Question: I am working on a simple active desktop replacement for a school that is migrating to Windows 7. The idea is to create a window with a few large buttons with pictures on so that young children who have trouble reading can use them.
I am using SetParent() to set my window's parent to 'Progman' so that it is always at the back and is not minimised when a user chooses to 'Show Desktop'. Everything works fine on Windows XP but on Windows 7 when users click 'Show Desktop' the window remains but the contents are replaced with the users Windows background. The buttons still work (you just can't see them) and if you resize or otherwise update the window they appear again. A picture of the problem:
Any ideas why this is happening? Does anyone know a way I could force a refresh of the window when 'Show Desktop' is pressed?
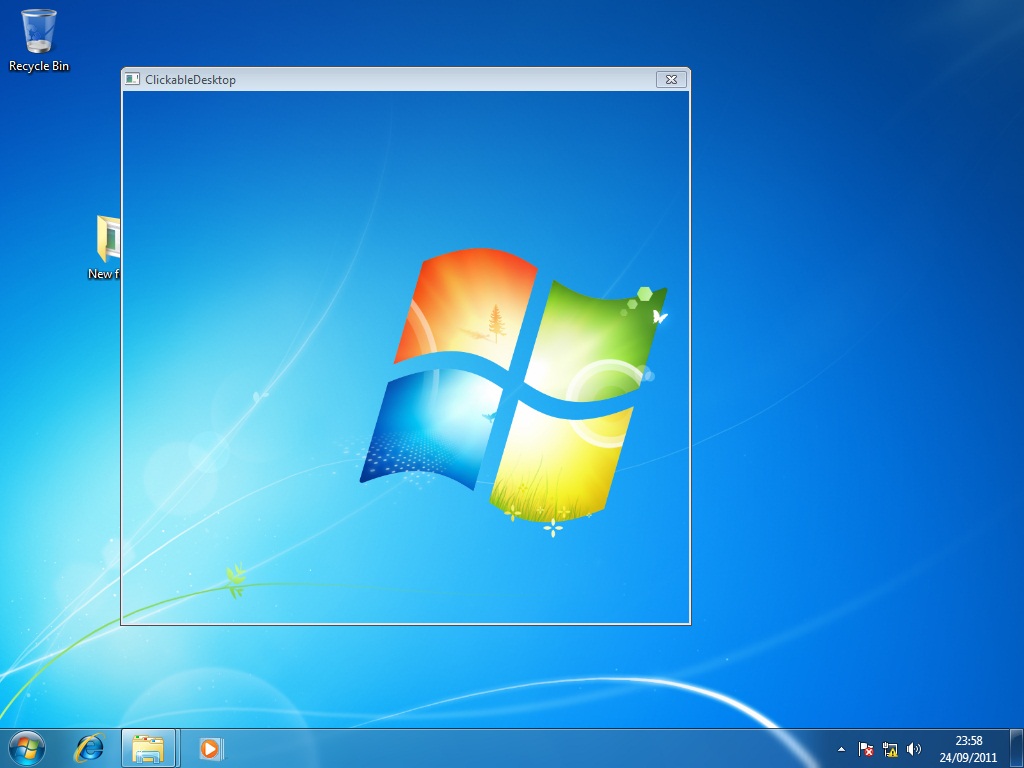
Answer: I suspect in your case your app is throwing an exception but not crashing. WPF apps have a tendency to do this if the exception is thrown during the ctor of some UI element. It can disrupt the rendering stack.
I tried to reproduce the problem but was unsuccessful. From my tests I was able to get the handle to 'Progman' and set the main window as the parent when using the Windows 7 basic theme (no Arrow glass).
When I used the Arrow theme, calling SetParent would cause the window to vanish. A little research turned up a possible fix. Instead of setting the parent as the 'Progman' window, you can try using the 'SysListView32' child (the child window used to hold the desktop icons).
The problem is obtaining 'SysListView32' isn't easy. It used to be a matter of traversing through 'Progman' to 'SHELLDLL_DefView' and then 'SysListView32', however, Windows 7 has changed that. 'SHELLDLL_DefView' is now a child of WorkerW.... some of the time.
Here is the best article I could find explaining this:
<URL>